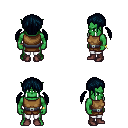
a pixel art fantasy rpg character, male body template, orc, green skin, leather chest armor, white pants, raven twin-tailed hairstyle, bracelets, maroon shoes, four views (front, back, left, right), 2x2 character sprite sheet, small pixel art, hard edges, no anti-aliasing